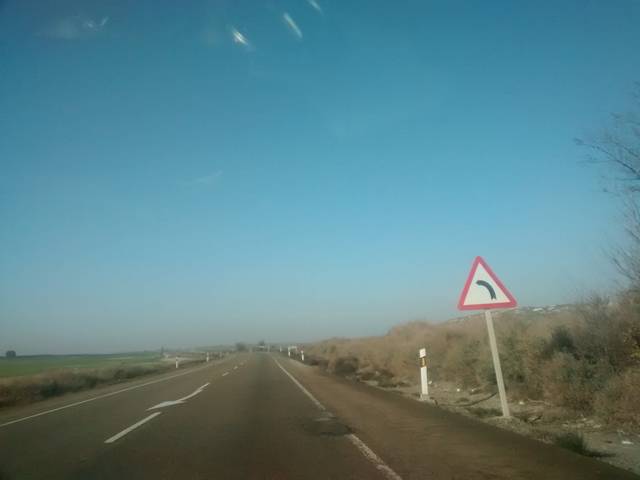
Region: Spain
Coordinates: 41.495, -0.1995